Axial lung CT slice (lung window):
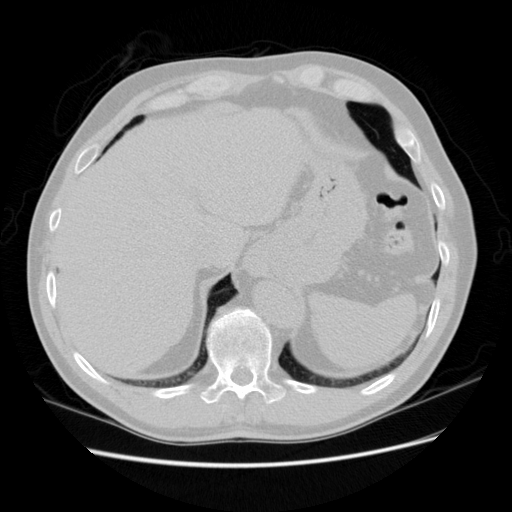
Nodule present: no